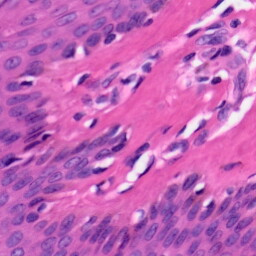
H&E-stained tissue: Skin